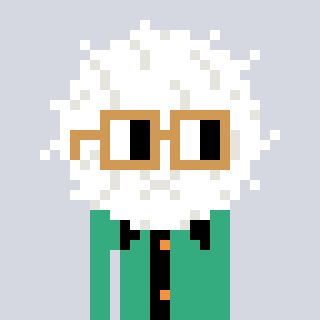
a pixel art character with square brown glasses, a cottonball-shaped head and a teal-colored body on a cool background